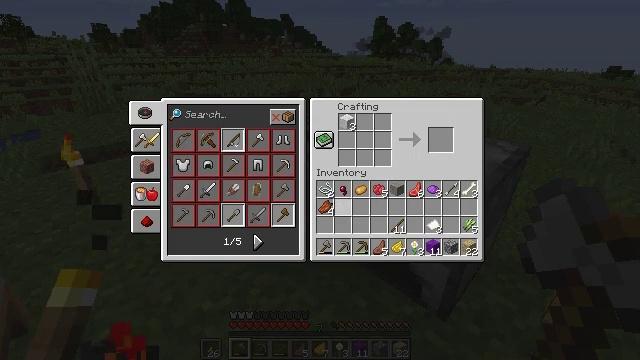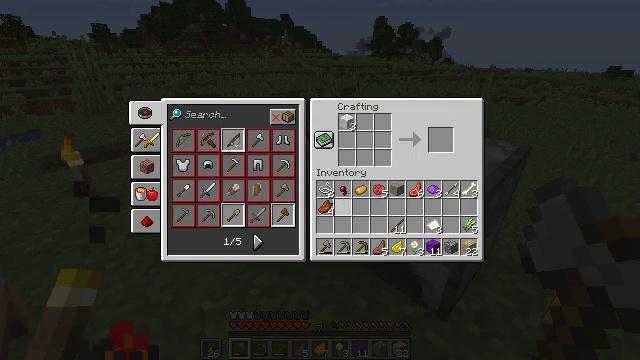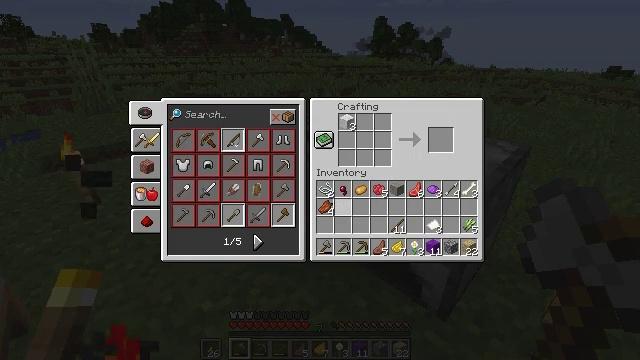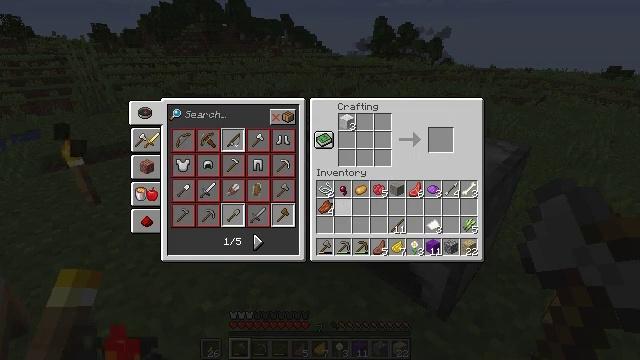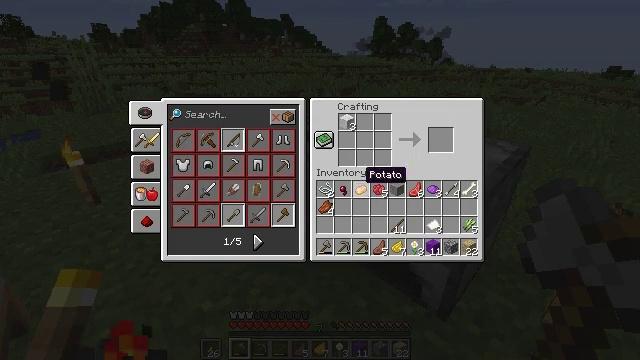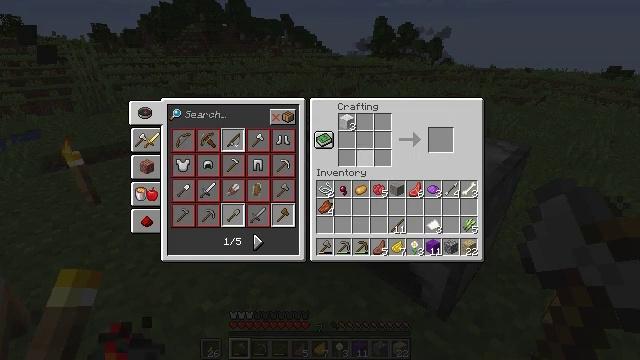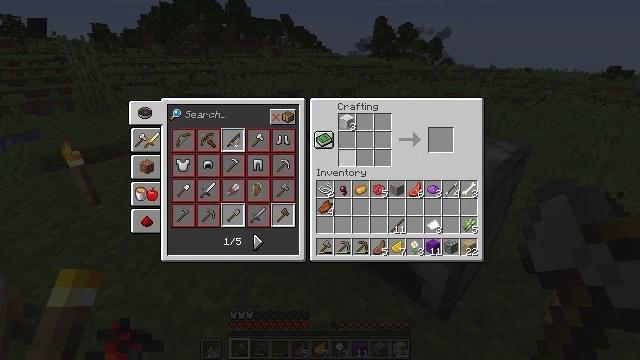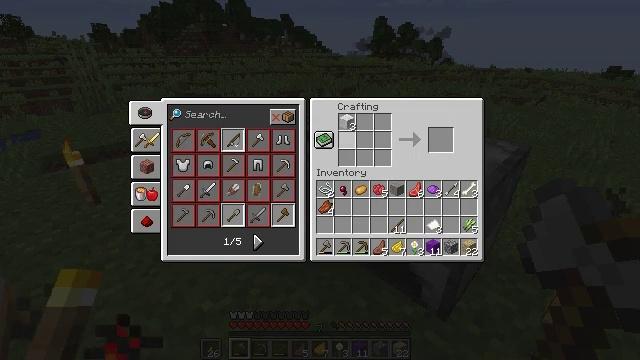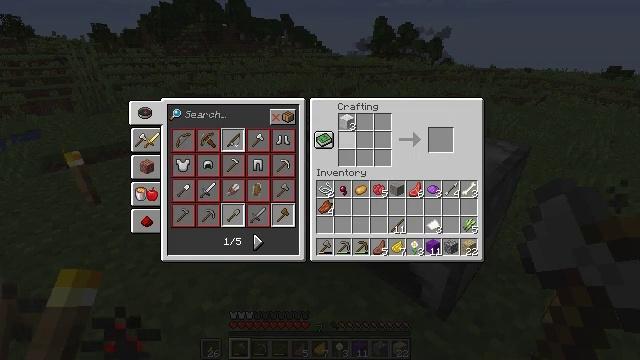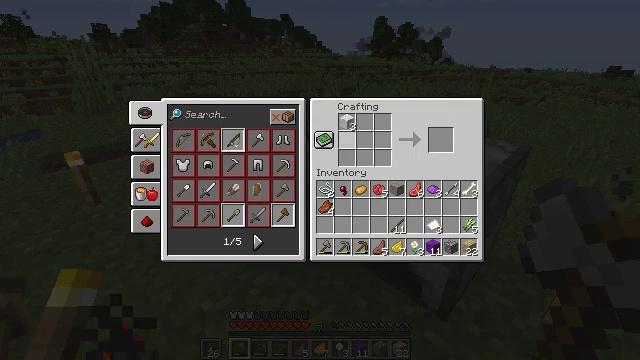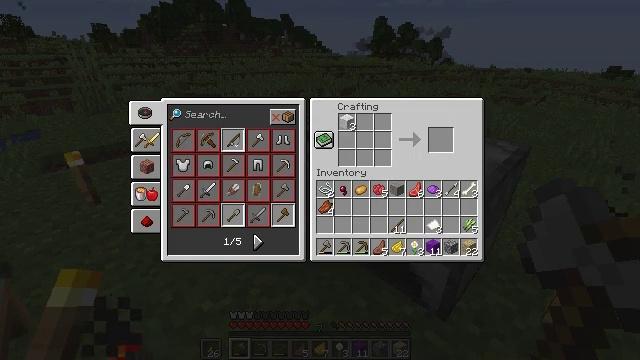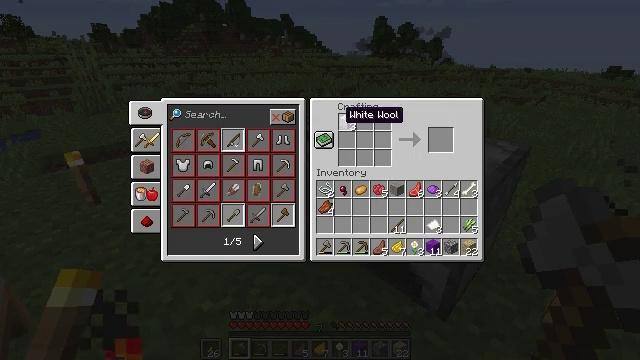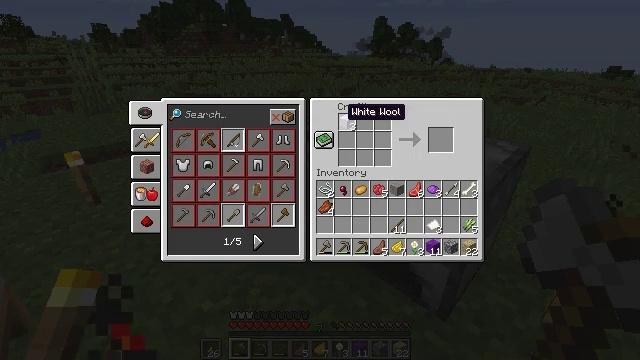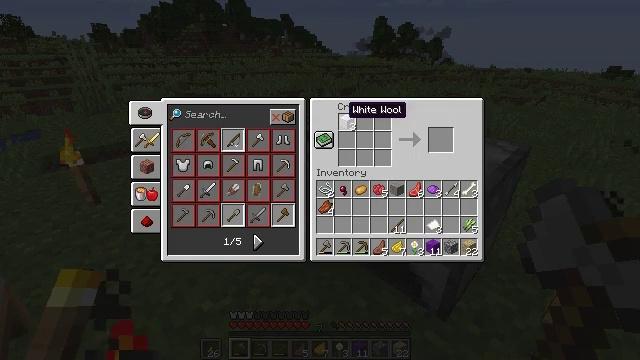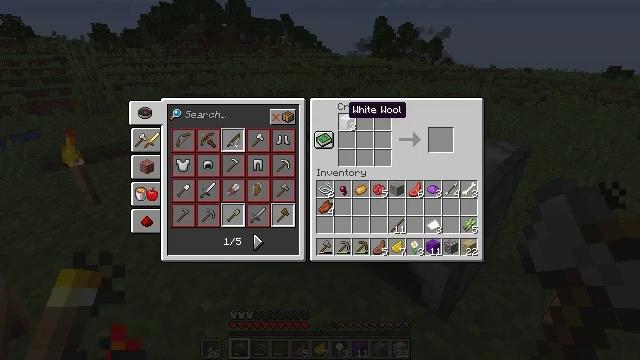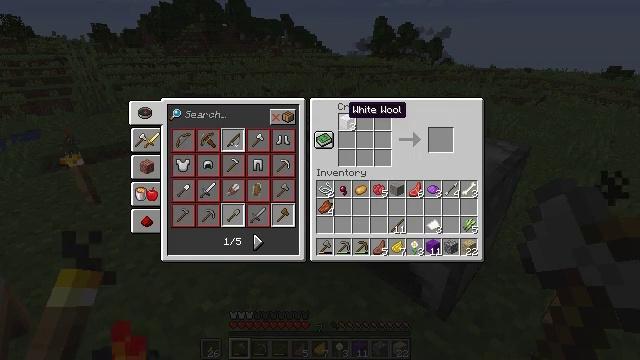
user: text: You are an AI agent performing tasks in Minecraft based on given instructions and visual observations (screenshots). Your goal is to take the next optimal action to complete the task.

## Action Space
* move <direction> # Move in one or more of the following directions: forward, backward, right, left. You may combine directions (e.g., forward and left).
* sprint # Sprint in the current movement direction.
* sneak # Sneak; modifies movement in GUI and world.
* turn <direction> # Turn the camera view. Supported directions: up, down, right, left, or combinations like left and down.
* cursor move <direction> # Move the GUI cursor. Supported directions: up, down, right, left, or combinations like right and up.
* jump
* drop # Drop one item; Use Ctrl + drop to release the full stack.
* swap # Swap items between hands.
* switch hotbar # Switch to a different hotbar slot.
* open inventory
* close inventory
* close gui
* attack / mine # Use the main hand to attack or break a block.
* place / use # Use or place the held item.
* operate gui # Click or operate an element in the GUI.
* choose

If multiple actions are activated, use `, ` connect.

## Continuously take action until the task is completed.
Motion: motion action
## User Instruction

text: Combine wool and purple dye to get purple wool.
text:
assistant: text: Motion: sneak
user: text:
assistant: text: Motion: sneak
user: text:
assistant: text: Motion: sneak
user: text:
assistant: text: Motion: sneak, cursor move right and up
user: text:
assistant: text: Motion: sneak, cursor move up
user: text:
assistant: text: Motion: sneak, cursor move left and up
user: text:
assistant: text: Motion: sneak, cursor move up
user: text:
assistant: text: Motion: sneak
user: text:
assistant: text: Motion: sneak
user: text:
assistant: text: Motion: sneak
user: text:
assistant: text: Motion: sneak, cursor move up
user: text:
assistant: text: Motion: sneak
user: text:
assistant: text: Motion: sneak
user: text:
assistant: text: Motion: sneak
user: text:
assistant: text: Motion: sneak
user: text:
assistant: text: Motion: sneak
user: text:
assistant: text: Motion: sneak
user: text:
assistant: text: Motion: sneak
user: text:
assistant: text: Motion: sneak
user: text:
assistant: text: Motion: sneak
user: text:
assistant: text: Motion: sneak, cursor move right and down
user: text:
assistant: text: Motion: sneak, cursor move right and down
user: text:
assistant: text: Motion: sneak, cursor move down
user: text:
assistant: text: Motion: sneak
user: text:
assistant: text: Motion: no_op
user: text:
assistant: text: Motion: cursor move left and up
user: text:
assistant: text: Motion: cursor move left and up
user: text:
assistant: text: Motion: no_op
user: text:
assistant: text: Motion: no_op
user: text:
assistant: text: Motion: cursor move right and down